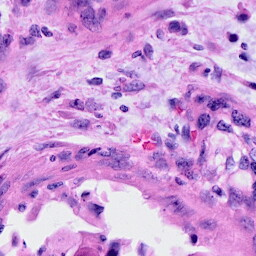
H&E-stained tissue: Cervix